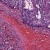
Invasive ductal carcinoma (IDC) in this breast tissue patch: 1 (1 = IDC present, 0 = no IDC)